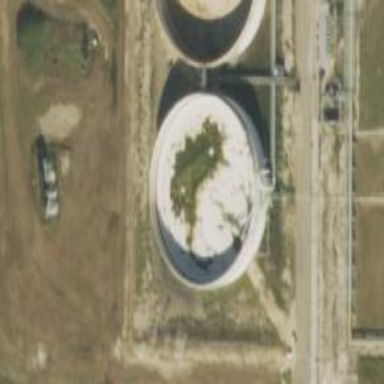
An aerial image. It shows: Storage tank which is man-made and housed in building.